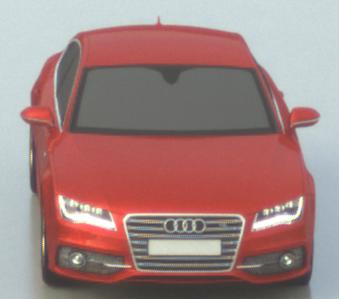
Make: Audi
Model: S7 Sportback cod
Detailed model: S7 (4G) Sportback
Model produced from: 2012/06
Model produced until: 2014/05
Doors: 5
Color: red
Road condition: wet road
Daytime: morning or afternoon
Contrast: low contrast